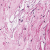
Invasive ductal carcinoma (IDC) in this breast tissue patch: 0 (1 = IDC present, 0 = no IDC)